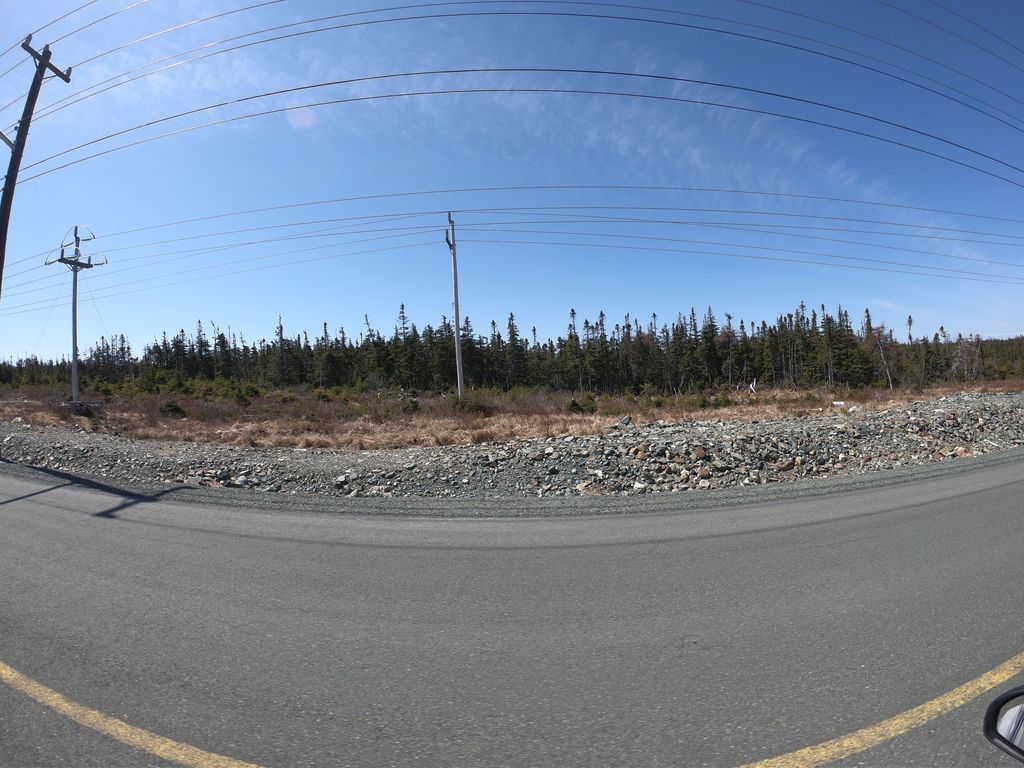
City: st_johns